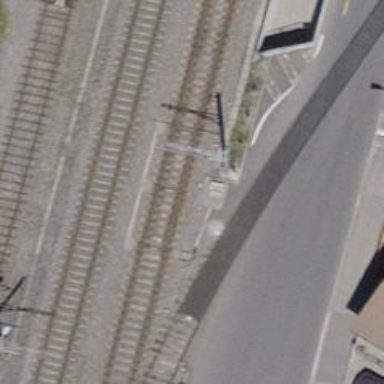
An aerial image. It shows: Railway switch.